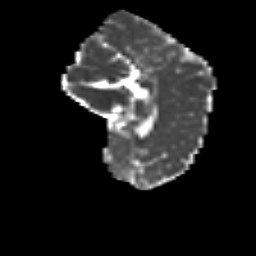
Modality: MD
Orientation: sagittal
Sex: male
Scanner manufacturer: siemens
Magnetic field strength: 3 T
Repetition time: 5 s
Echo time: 0.071 s